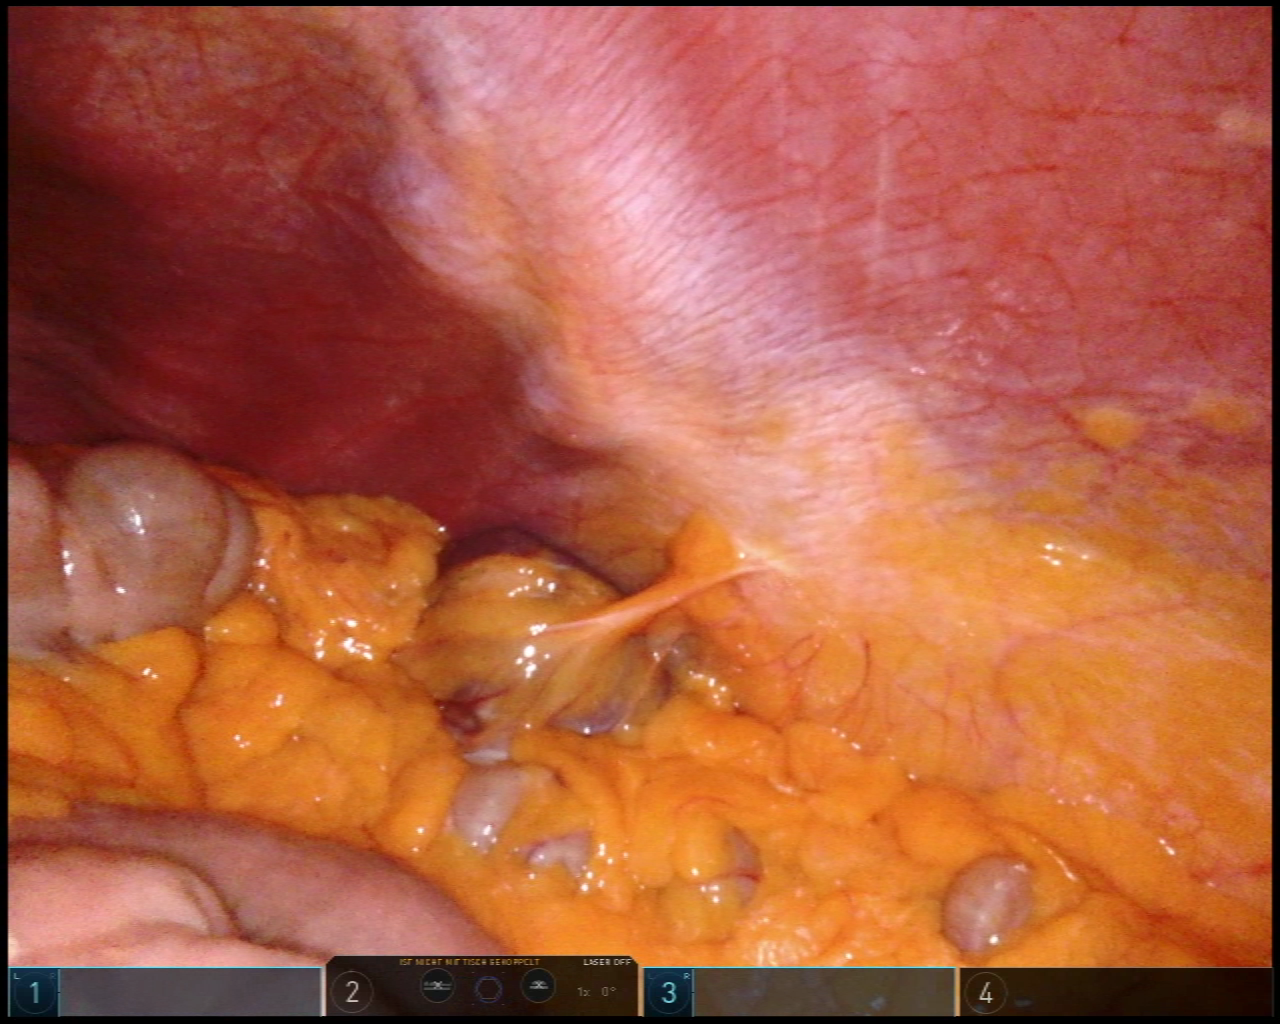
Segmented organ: abdominal_wall
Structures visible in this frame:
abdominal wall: yes
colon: yes
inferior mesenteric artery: no
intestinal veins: no
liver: no
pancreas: no
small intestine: yes
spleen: yes
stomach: no
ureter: no
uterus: no
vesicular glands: no